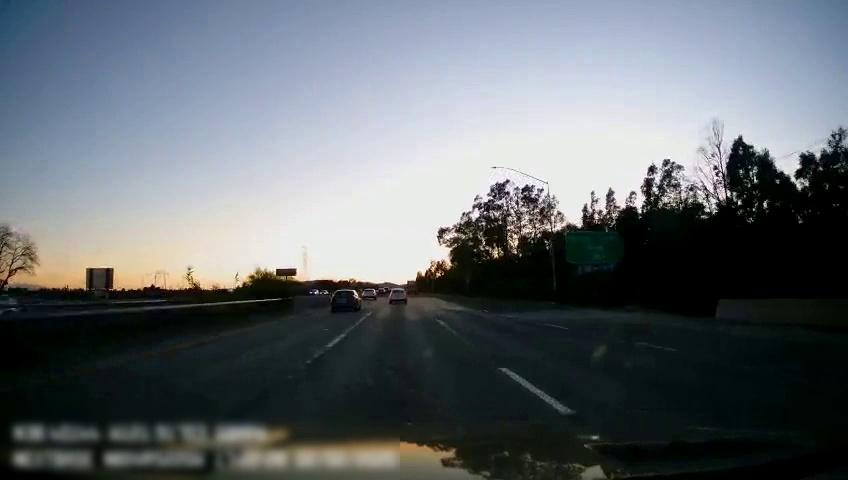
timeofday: Day
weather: Sunny
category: Drivable Space
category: Vehicles | Car
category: Vehicles | SUV
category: Vehicles | Car
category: Vehicles | Car
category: Vehicles | Car
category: Vehicles | Truck
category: Lanes | Current Lane
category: Lanes | Current Lane
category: Lanes | Alternate Lane
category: Lanes | Alternate Lane
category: Traffic | Signs